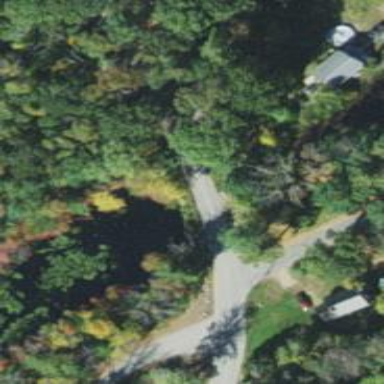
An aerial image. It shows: Culvert tunnel.